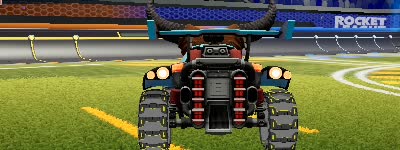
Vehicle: octane